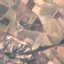
Land use / land cover class: PermanentCrop